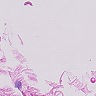
Metastatic tissue present: no